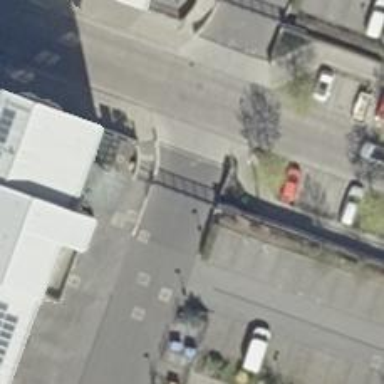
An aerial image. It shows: Road serving as parking aisle.